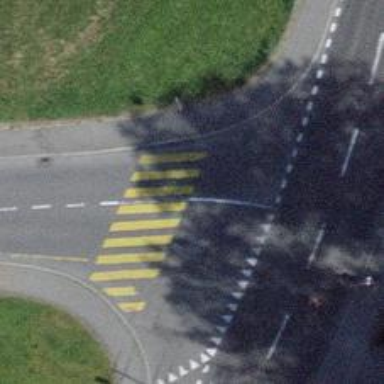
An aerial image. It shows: Pedestrian crossing with zebra markings on the footway.